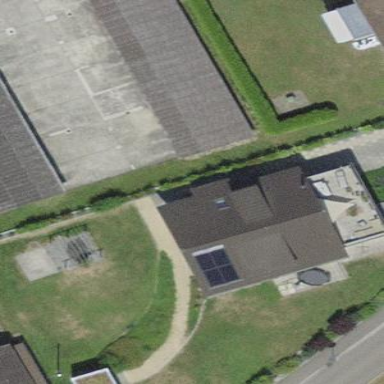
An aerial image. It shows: Garage.